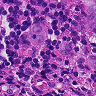
Metastatic tissue present: yes